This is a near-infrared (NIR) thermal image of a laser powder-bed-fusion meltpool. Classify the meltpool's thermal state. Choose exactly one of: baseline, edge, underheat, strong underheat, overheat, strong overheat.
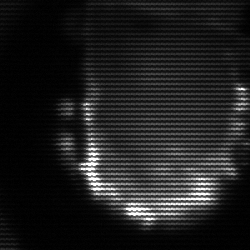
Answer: baseline